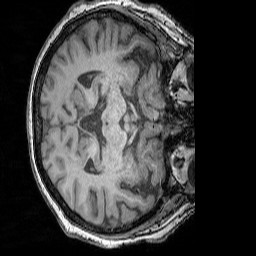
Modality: T1w
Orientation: axial
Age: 67
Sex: female
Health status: ill
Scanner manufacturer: siemens
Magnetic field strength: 3 T
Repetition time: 1.75 s
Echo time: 0.00418 s